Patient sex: M
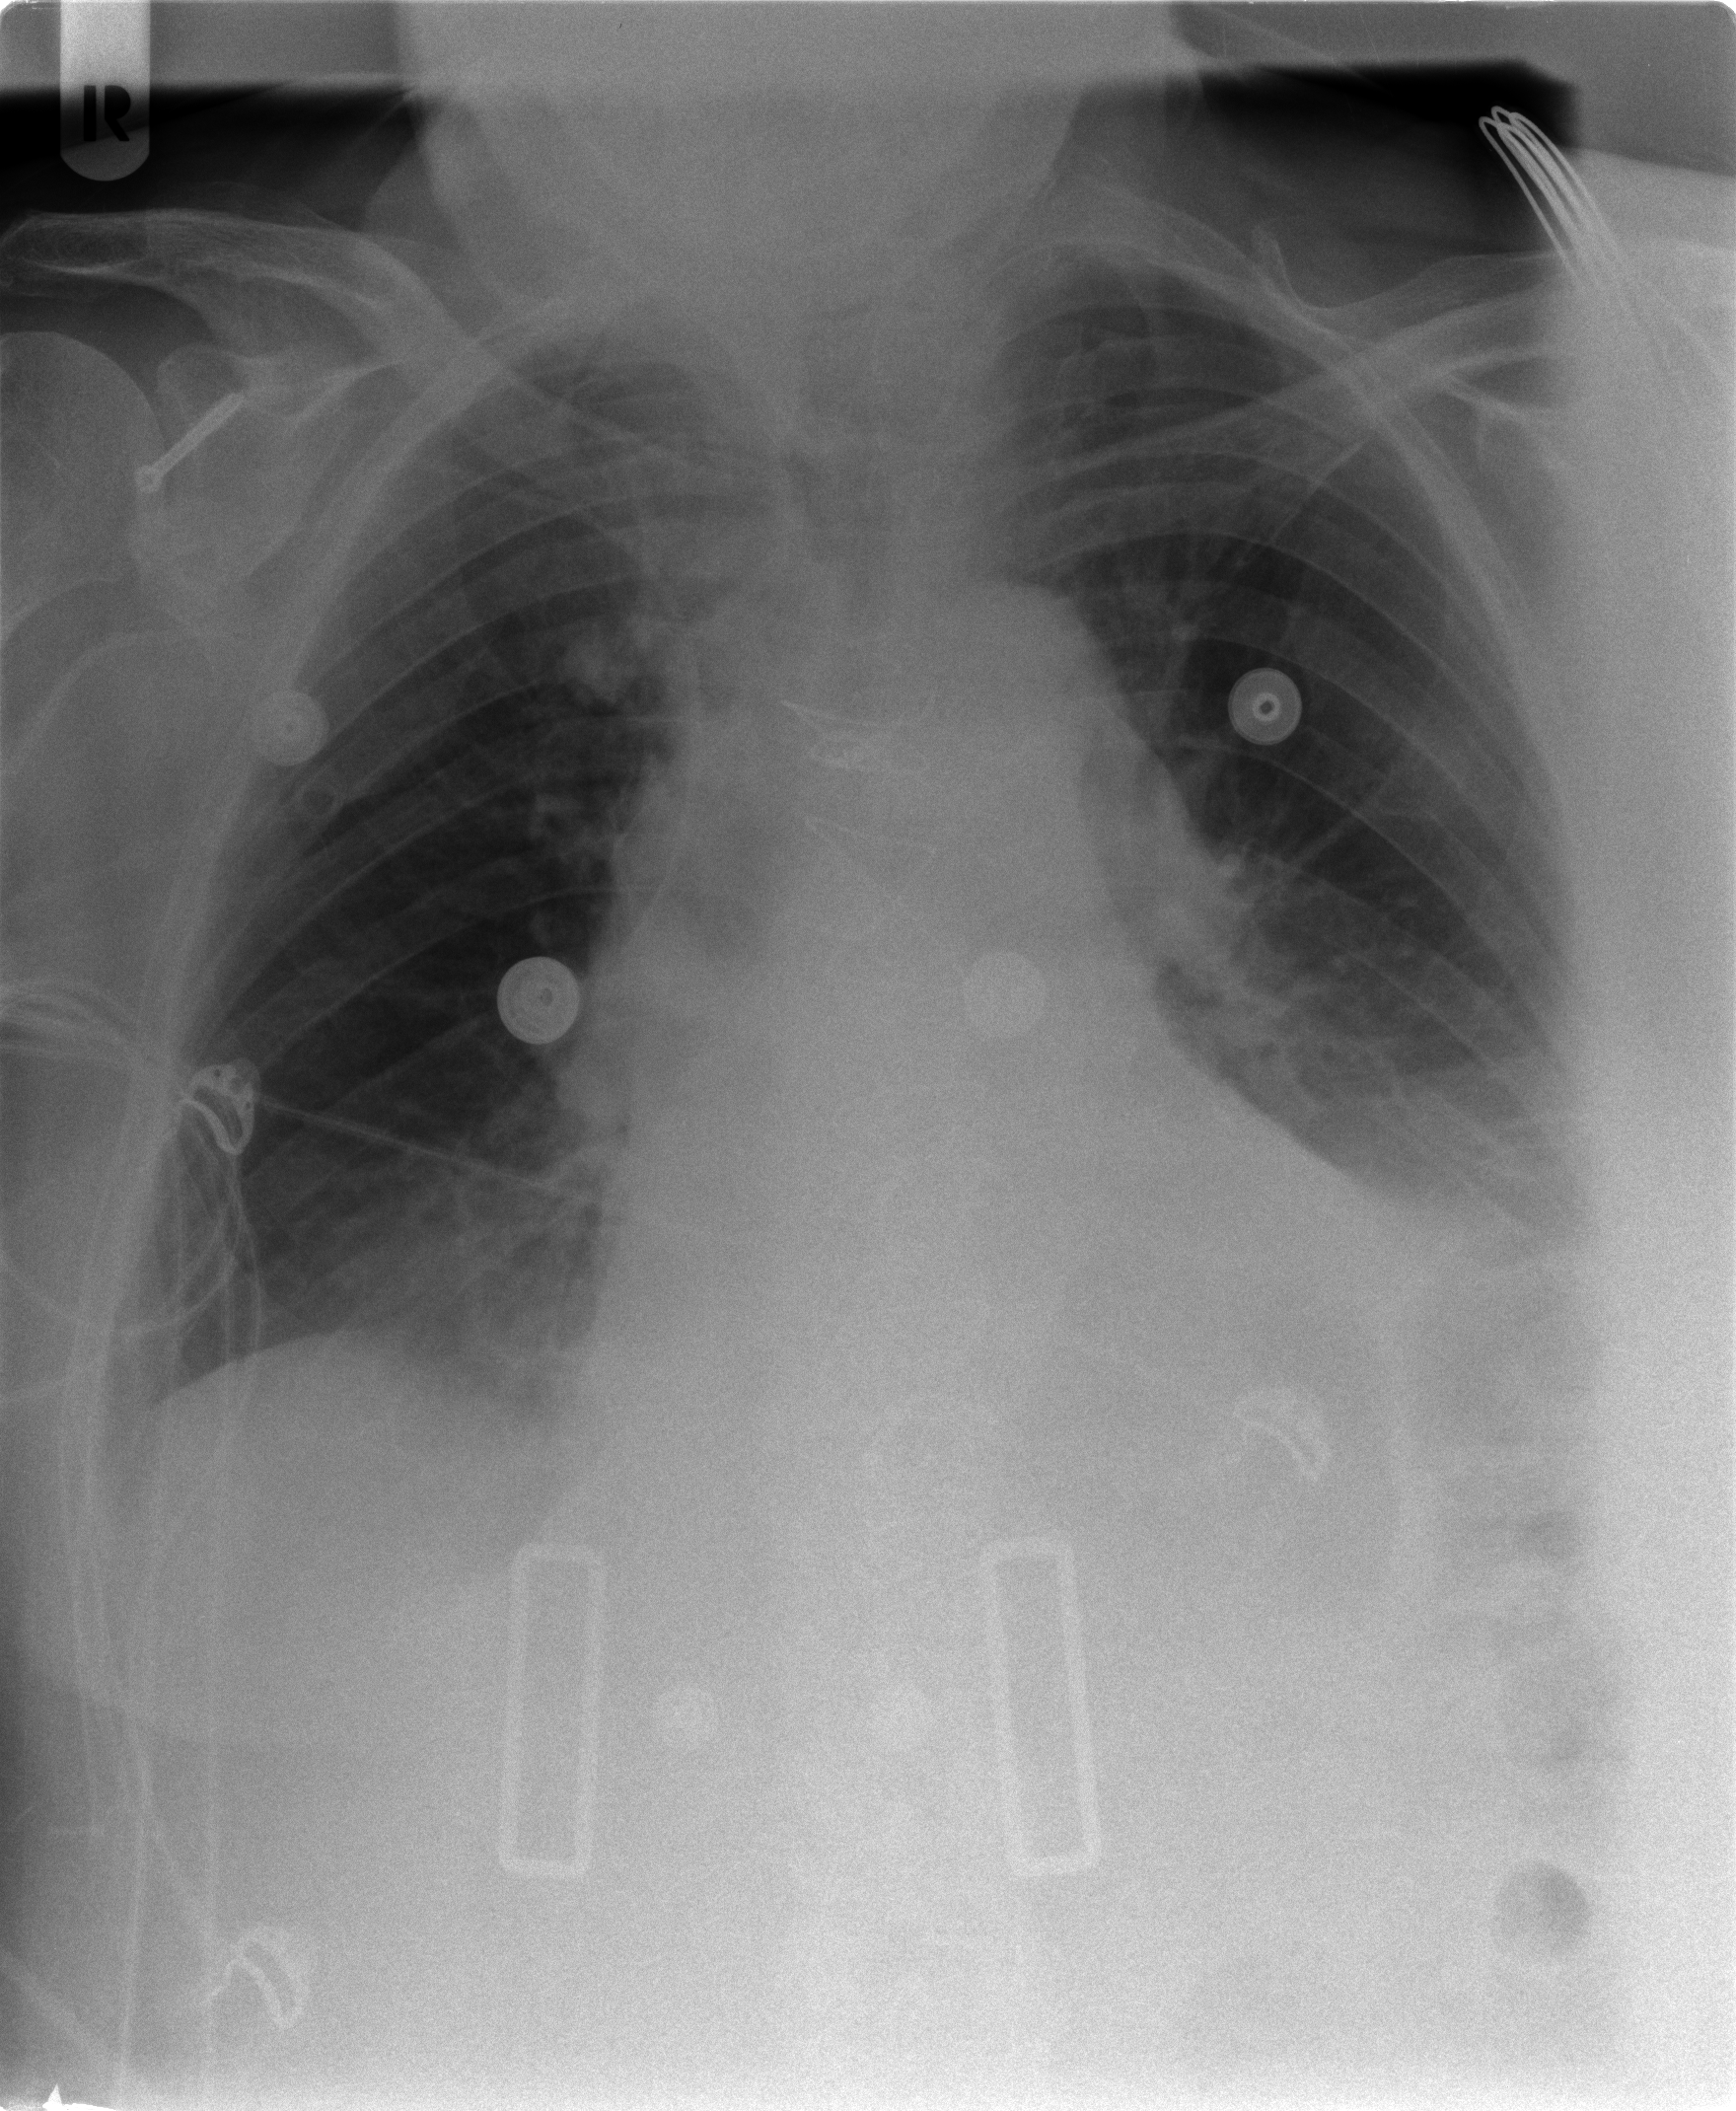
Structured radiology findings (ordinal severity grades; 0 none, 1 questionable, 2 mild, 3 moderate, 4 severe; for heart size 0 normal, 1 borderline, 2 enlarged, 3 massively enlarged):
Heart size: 2
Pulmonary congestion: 0
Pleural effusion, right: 2
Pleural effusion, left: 2
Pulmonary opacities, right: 0
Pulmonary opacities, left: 0
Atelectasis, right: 2
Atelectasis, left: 2